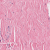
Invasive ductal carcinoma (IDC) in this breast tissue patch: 0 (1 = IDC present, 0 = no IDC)